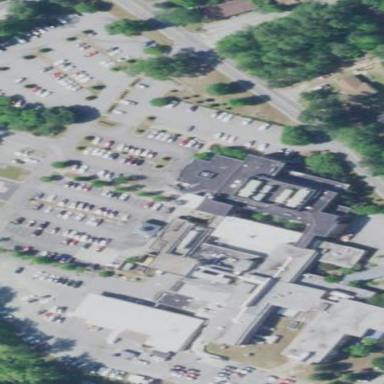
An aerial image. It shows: Hospital.